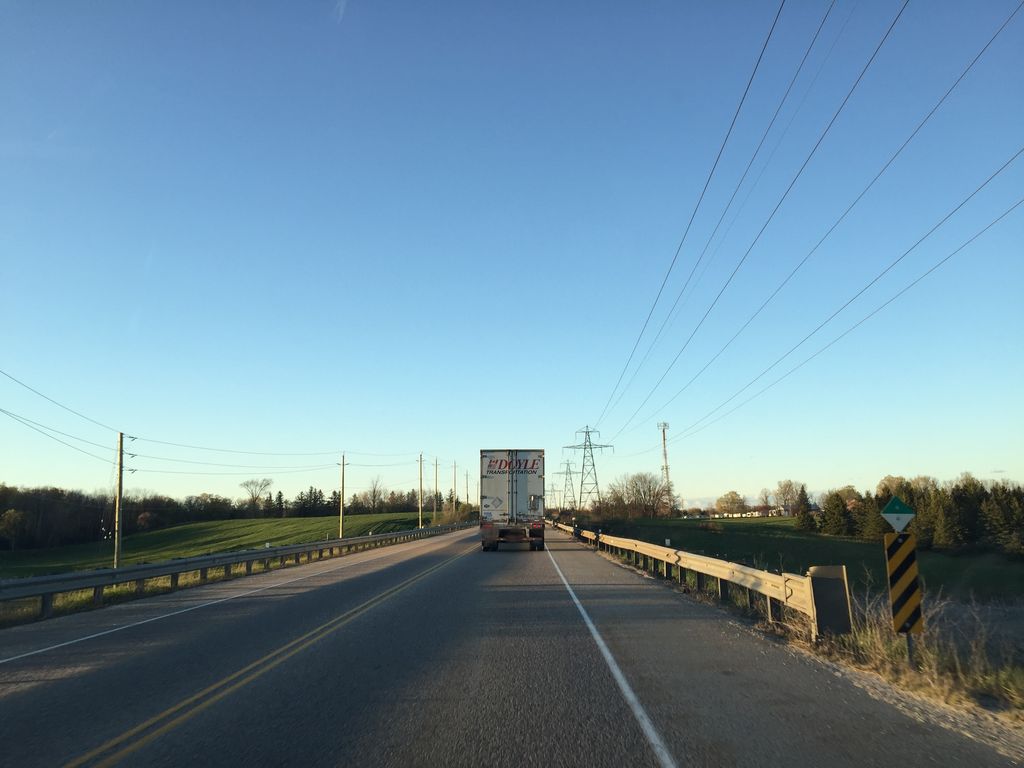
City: kitchener-waterloo